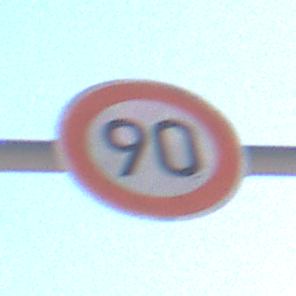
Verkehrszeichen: Geschwindigkeit90
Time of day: MorningAfternoon
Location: Outdoor (Urban)
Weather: Clear
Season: NotSpecified
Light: Natural